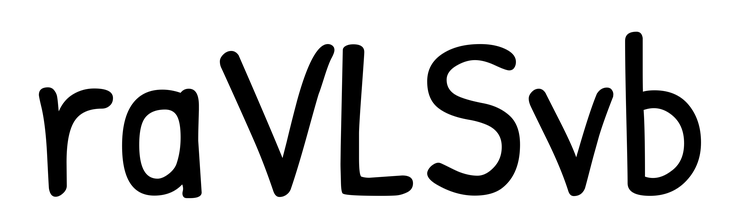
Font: PatrickHand-Regular